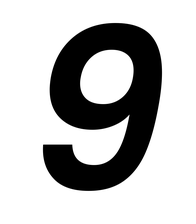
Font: Poppins-SemiBoldItalic